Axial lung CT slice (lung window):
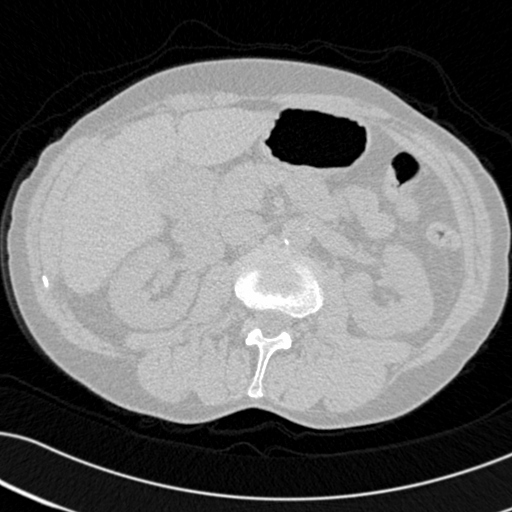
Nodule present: no